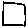
Label: square